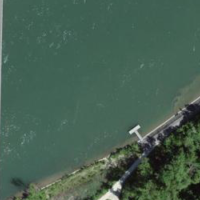
EUNIS habitat code: 15
Species observed at this site:
Cirsium vulgare